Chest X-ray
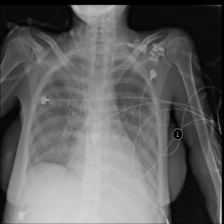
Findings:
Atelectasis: negative
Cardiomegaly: negative
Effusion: positive
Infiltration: negative
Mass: negative
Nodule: positive
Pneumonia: negative
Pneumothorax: negative
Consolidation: negative
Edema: negative
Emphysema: negative
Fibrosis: negative
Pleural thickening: positive
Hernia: negative